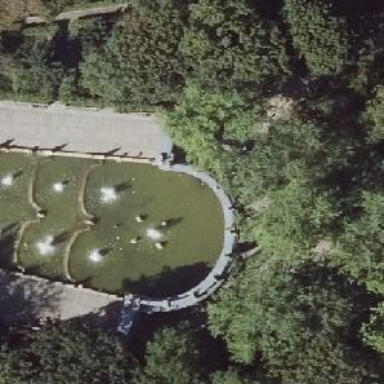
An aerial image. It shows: Beautiful fountain.